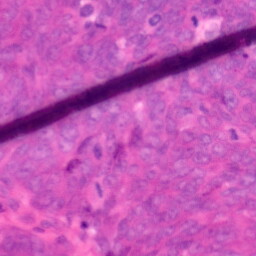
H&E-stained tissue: Colon